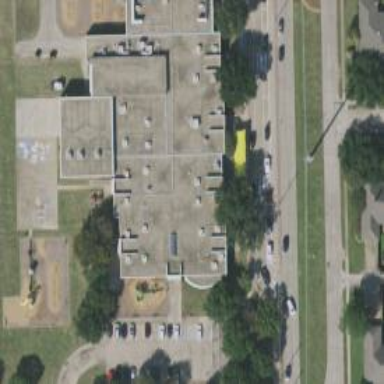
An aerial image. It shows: School building.